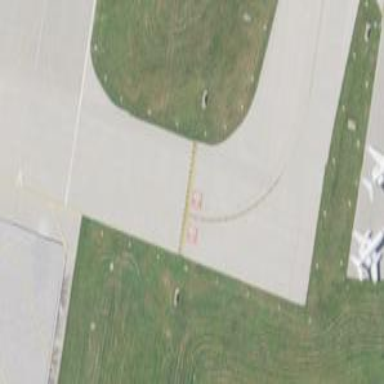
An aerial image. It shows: Image of taxiway at airport.